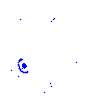
Particle: electron